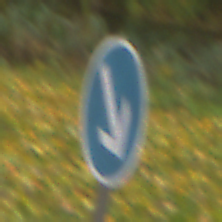
Verkehrszeichen: VorgeschriebeneVorbeifahrtRechts
Umgebung: Outdoor, Nature
Tageszeit: Midday
Wetter: Overcast
Licht: Natural
Jahreszeit: Autumn
Kontrast: LowContrast